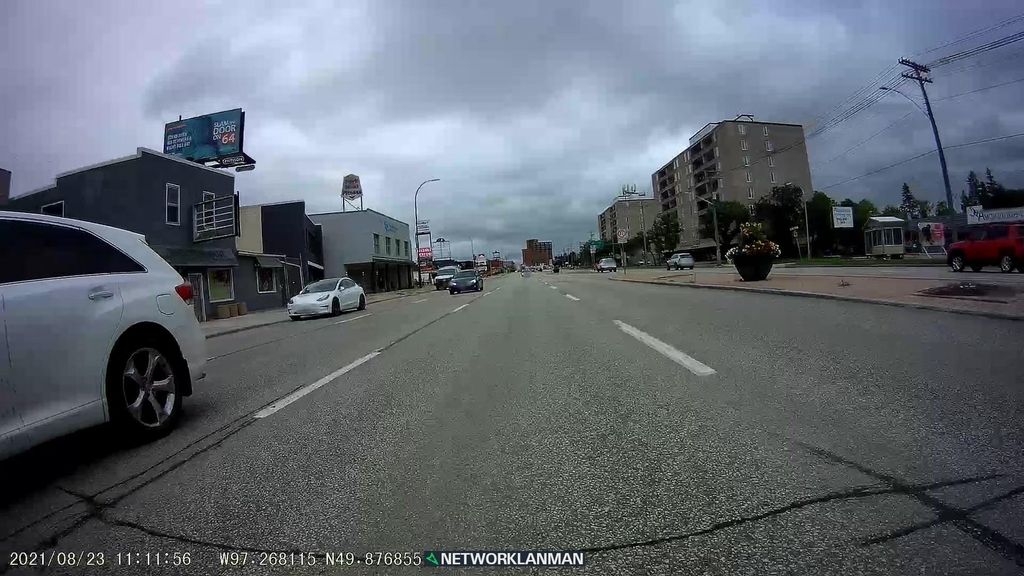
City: winnipeg